Question:
I am not able to unlock the emulator, not able to create new emulator?
what is solution for this ?
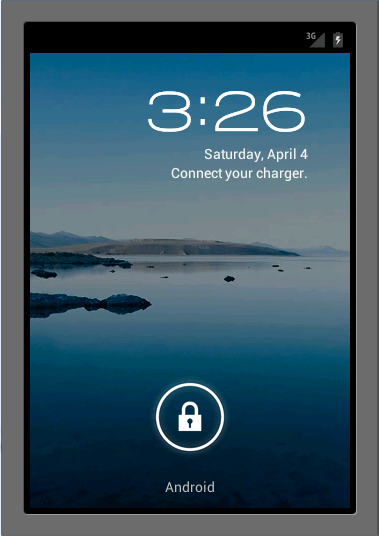
Answer: You can always run 'adb -e shell input keyevent 82' to unlock a device via the terminal.
About not being able to create a new emulator: you should check the precise error message, this should give you a clue to what the exact problem is.